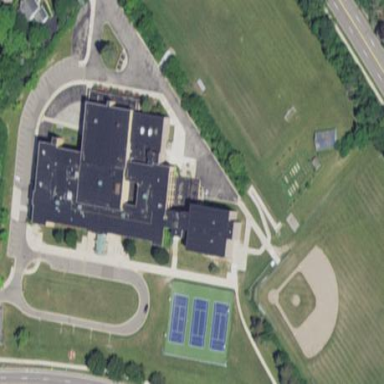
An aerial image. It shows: School.